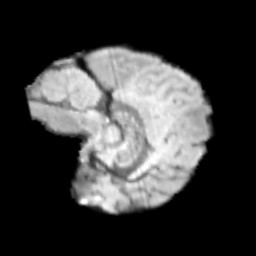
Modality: T2w
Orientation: sagittal
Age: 10
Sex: male
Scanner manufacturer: siemens
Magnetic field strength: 3 T
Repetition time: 3.8 s
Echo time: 0.07 s